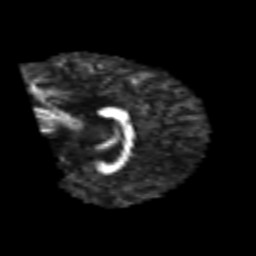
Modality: FA
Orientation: sagittal
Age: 25
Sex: male
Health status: healthy